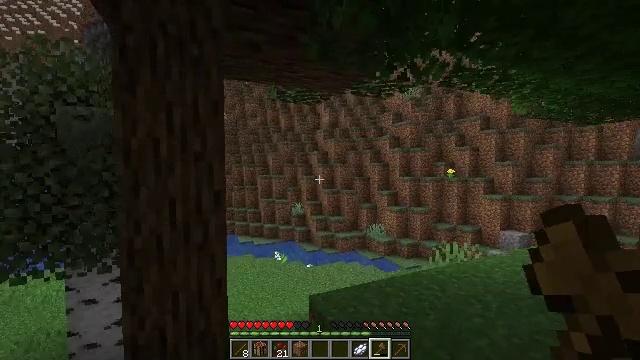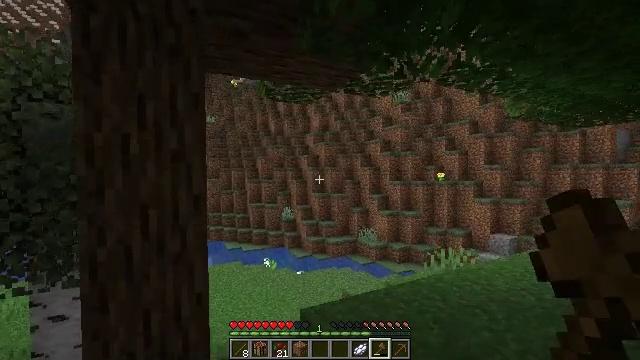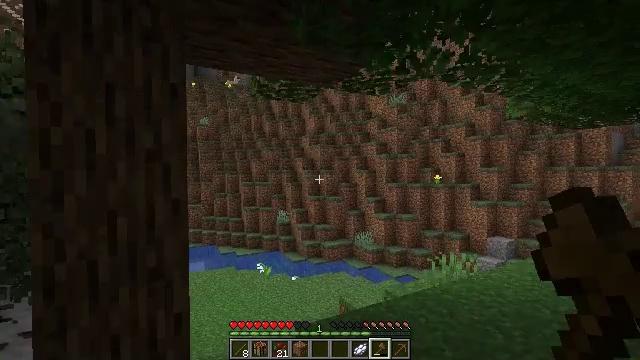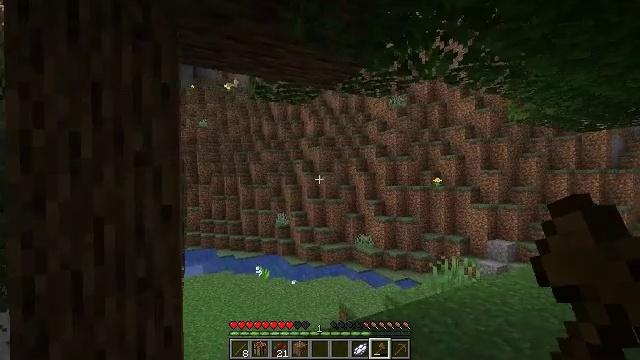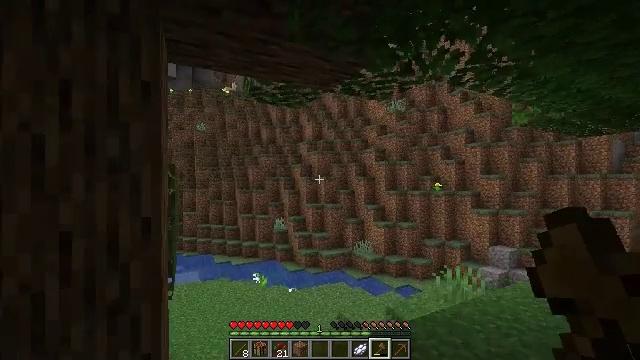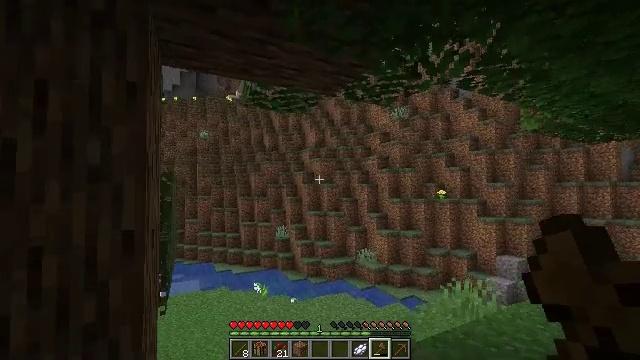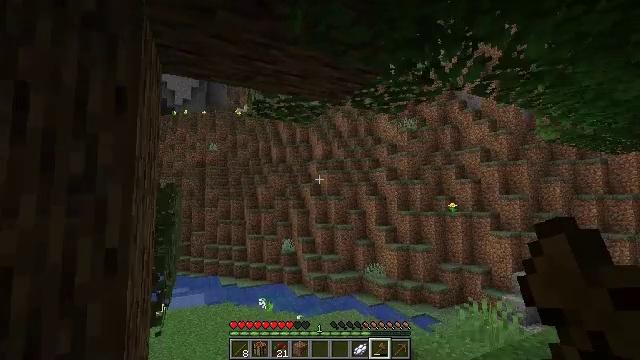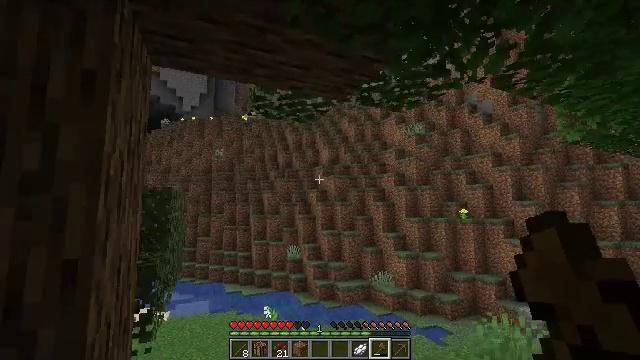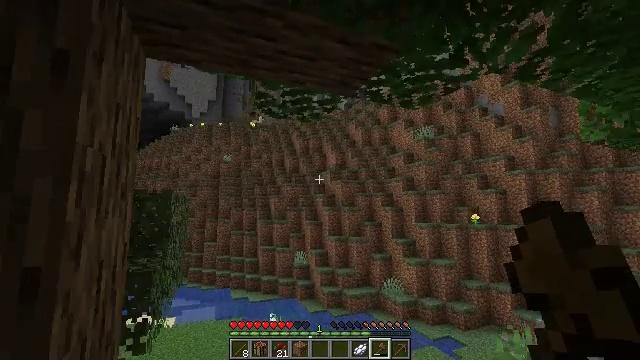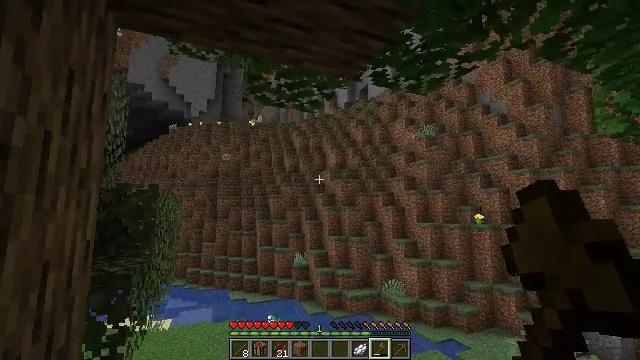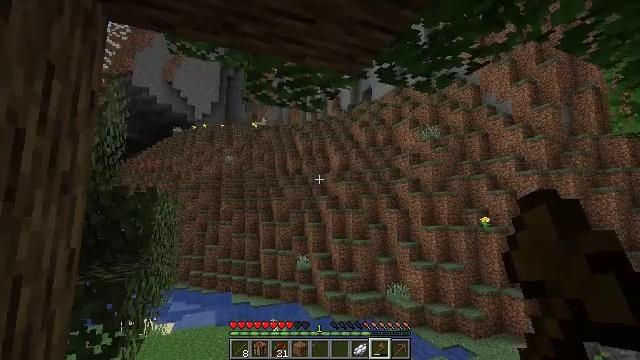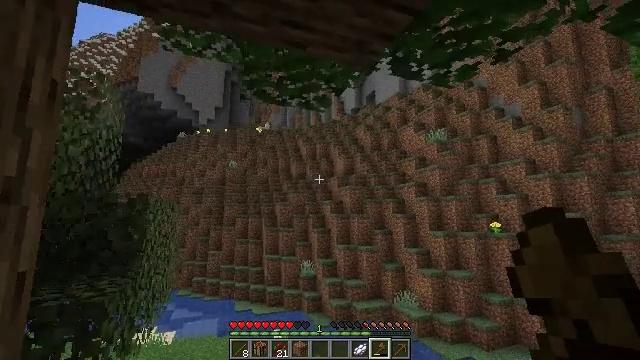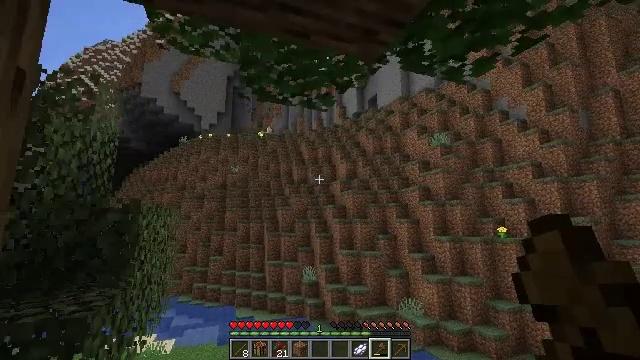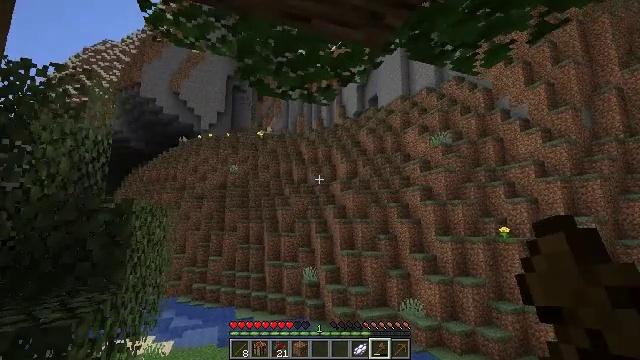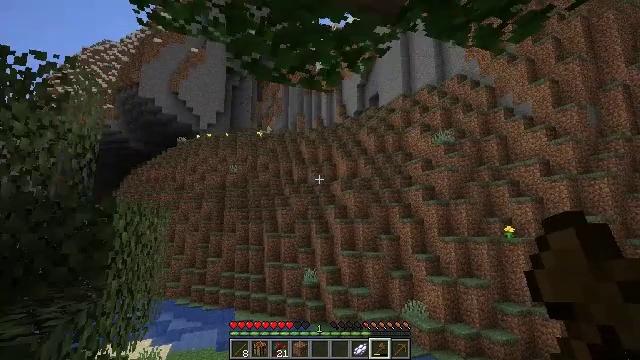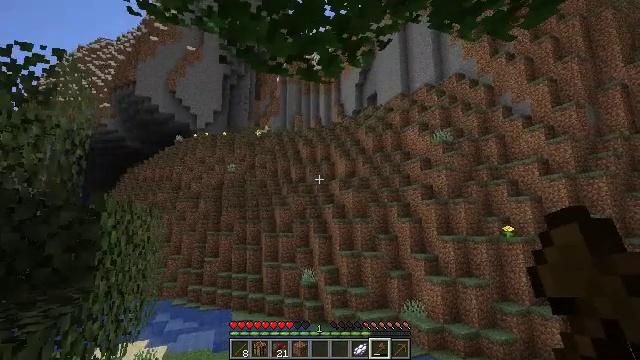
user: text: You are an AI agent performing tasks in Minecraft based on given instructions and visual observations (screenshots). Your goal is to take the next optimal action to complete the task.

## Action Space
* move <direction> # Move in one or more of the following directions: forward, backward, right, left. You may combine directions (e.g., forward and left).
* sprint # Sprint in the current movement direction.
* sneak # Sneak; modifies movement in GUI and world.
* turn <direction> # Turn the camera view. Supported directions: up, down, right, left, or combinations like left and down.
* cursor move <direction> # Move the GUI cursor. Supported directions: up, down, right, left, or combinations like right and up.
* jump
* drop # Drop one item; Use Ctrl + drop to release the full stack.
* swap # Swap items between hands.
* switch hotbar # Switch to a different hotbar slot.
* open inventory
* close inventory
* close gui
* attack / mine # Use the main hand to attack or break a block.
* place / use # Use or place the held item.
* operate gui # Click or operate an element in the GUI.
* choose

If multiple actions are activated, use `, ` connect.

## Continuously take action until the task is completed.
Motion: motion action
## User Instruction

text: Collect the grass block using a shovel.
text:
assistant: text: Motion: move forward, turn right
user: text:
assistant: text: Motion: move forward, turn right
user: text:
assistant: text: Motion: move forward
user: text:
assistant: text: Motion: move forward, turn up
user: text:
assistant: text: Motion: move forward, turn up
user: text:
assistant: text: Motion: move forward, turn left and up
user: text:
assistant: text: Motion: move forward, turn left and up
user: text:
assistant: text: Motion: move forward, turn left and up
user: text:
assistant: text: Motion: move forward
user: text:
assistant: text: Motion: move forward
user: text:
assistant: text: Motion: move forward, turn up
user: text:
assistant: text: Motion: move forward, turn up
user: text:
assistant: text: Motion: move forward
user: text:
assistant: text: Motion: move forward
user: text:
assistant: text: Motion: move forward
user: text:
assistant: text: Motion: move forward, turn right
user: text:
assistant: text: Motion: move forward, turn right and down
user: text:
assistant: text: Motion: move forward
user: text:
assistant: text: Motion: move forward, turn right
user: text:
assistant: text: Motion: move forward
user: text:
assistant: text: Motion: move forward, turn right
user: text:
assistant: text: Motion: move forward, turn right
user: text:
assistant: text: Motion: move forward, turn right
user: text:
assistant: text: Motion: move forward
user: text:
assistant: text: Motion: move forward
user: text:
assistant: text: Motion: move forward
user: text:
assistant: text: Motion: move forward
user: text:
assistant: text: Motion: move forward
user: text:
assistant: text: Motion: move forward
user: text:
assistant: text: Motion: move forward